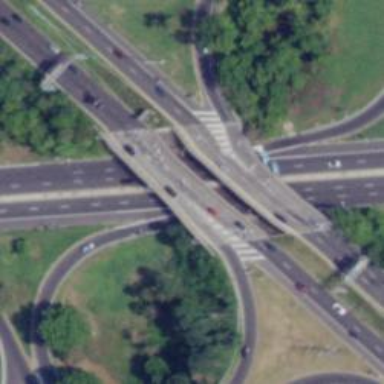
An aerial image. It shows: Trunk_link highway on bridge.